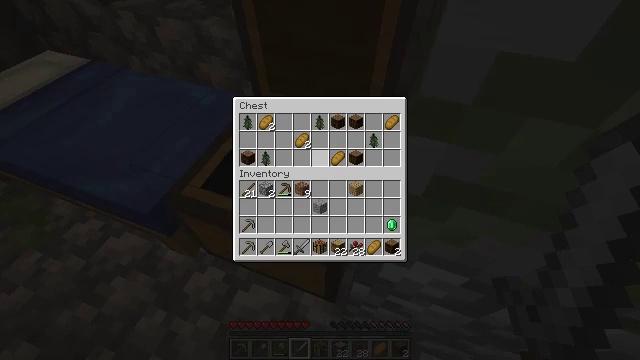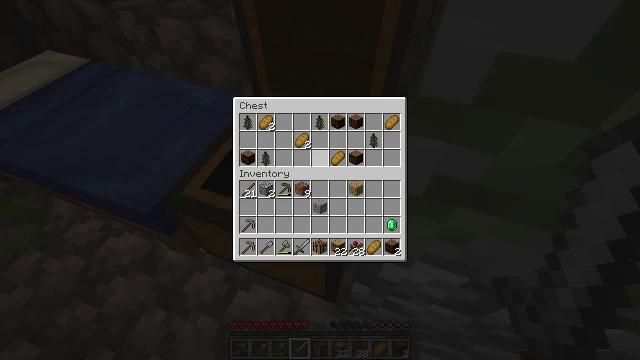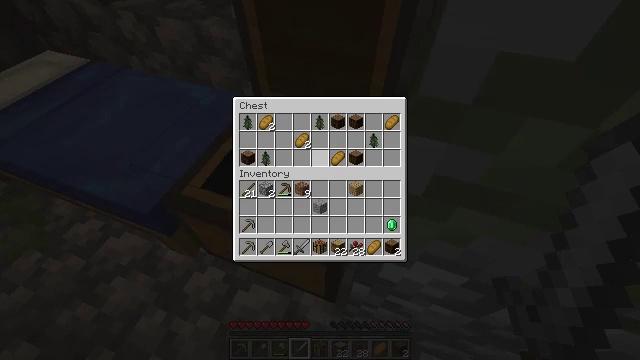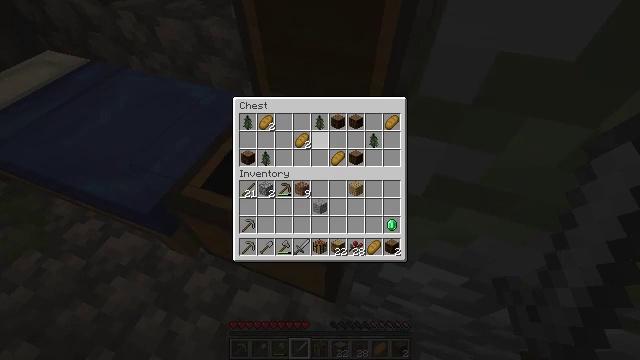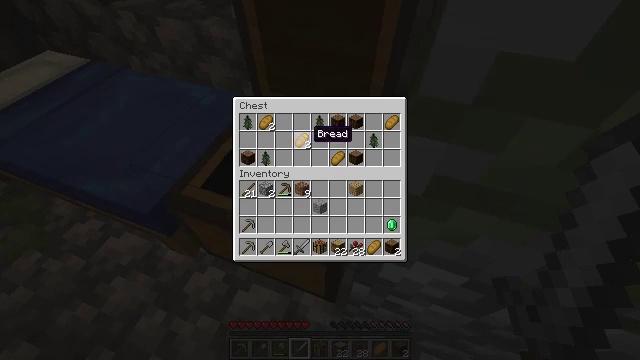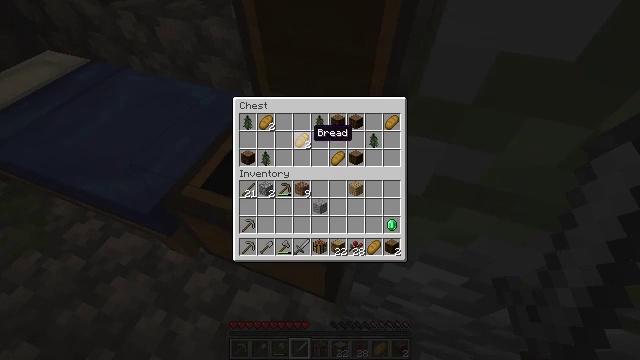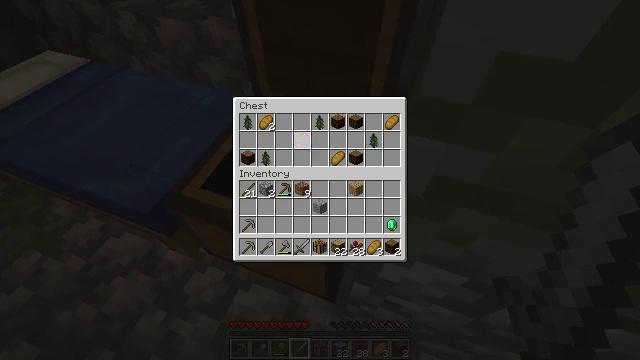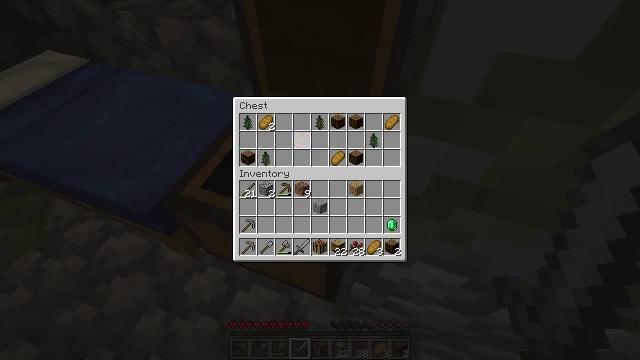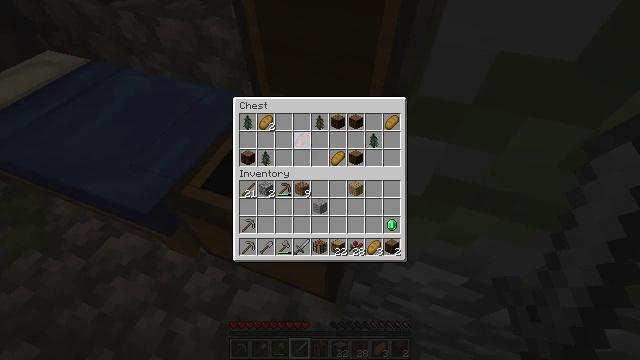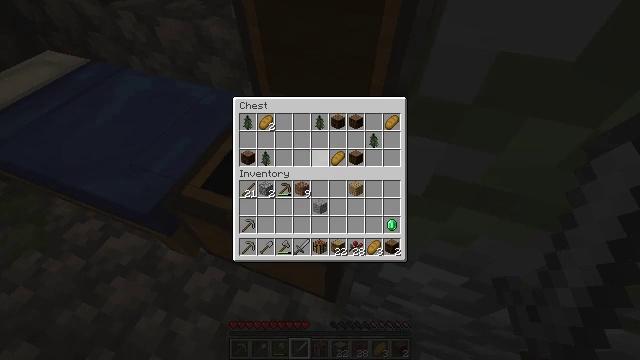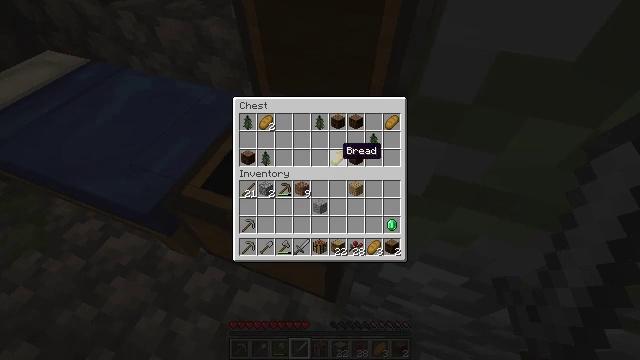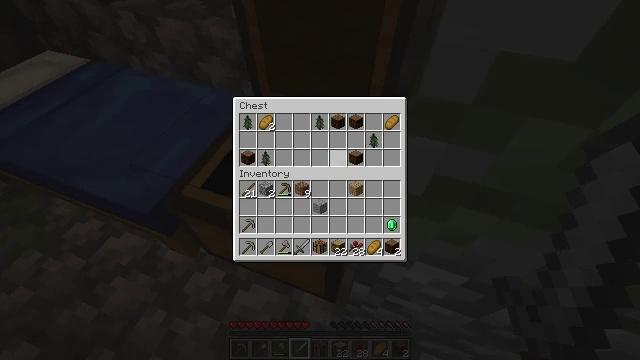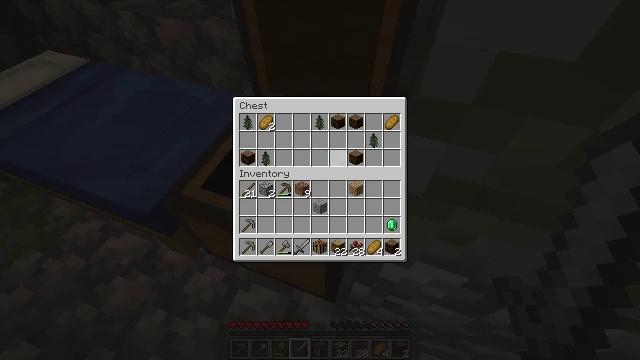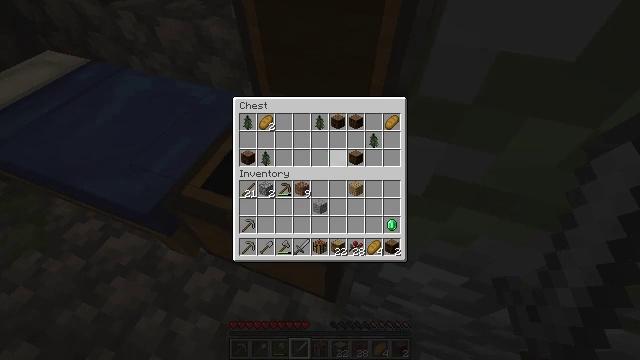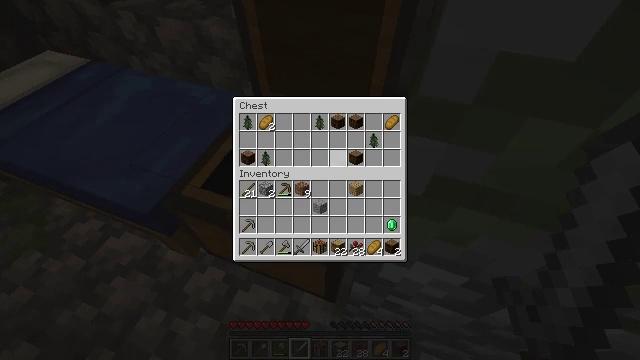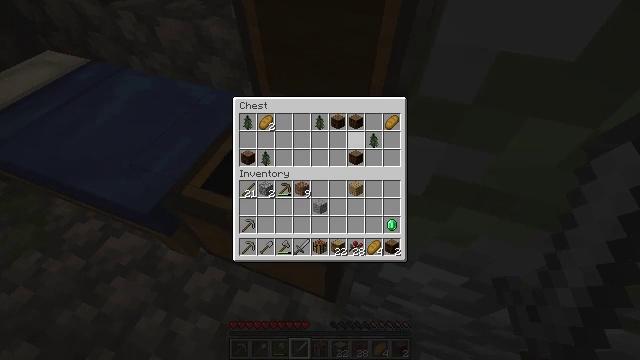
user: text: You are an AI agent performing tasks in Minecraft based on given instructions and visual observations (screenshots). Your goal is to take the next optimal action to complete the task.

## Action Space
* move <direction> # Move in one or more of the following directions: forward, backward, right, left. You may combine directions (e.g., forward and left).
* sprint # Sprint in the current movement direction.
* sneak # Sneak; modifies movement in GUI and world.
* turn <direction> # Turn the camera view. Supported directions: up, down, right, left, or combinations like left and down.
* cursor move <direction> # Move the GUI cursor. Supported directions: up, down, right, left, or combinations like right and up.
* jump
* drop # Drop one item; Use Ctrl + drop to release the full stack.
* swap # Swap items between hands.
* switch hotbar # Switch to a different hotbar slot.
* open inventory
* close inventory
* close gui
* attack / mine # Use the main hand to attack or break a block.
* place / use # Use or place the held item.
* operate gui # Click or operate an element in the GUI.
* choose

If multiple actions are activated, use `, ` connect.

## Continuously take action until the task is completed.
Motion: motion action
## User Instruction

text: Remove the blue bed from its location.
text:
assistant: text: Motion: sneak
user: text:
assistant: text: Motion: sneak
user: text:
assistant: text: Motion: sneak, cursor move left
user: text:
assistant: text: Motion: sneak
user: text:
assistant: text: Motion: sneak
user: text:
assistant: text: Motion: sneak, operate gui
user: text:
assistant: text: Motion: sneak, operate gui
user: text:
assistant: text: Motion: sneak, operate gui
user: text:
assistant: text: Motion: sneak, cursor move right and down
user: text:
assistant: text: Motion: sneak, cursor move right and down
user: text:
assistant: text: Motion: sneak, operate gui
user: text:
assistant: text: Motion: sneak, operate gui
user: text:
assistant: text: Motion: sneak, operate gui
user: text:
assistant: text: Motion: sneak, cursor move up
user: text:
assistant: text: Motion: sneak, cursor move right and up
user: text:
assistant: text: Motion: sneak, cursor move right and up
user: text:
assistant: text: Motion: sneak
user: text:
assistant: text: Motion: sneak
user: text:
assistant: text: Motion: sneak, operate gui
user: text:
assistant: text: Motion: sneak, operate gui
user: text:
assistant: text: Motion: sneak, operate gui
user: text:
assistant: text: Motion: sneak, operate gui
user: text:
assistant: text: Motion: sneak
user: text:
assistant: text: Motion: sneak
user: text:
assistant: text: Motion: sneak, operate gui
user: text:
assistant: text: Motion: sneak, operate gui
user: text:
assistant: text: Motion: sneak, operate gui
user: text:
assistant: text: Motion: sneak, cursor move left
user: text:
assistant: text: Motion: sneak, cursor move left
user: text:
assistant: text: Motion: sneak, cursor move left